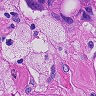
Metastatic tissue present: yes